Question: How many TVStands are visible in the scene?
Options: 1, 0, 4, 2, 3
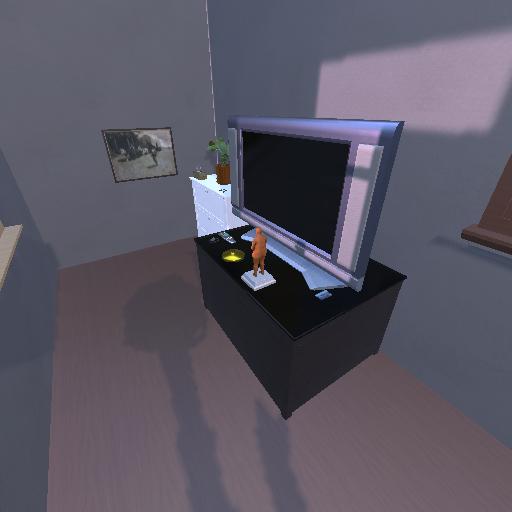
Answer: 1